Question: I'm struggling with this question for so long.
There are n persons who want same room in a hotel. Each person wants to stay in the hotel for his own convenient time but only one person can stay at a time. Assume that room is available from 5AM to 11PM. Hotel manager takes 500 rupees from each person who is staying in that room. It does not matter how long a person stays in that room. We have to maximize the profit of the manager. Let us say that n =4 i.e. four persons want same room. Let us say that 1st person wants the room from 6AM to 8AM and 2nd person wants room from 7AM to 8AM, 3rd person wants room from 8AM to 12PM and 4th person wants room from 11AM to 1PM.

By observing above figure, we can easily see that manager can only allow maximum of two persons to stay (1st and 3rd or 1st and 4th or 2nd and 3rd or 2nd and 4th). So maximum profit he can get is 500+500 = 1000 rupees. So we have to implement an algorithm which can find maximum profit value. Assume that the persons want the room only b/w 5AM to 11PM and each person wants room in multiple of hours.
{<1st person starting time>#<1st person ending time>,<2nd person starting time>#<2nd person ending time>,............, # }
Output should be maximum profit value.
For the example considered in the question, output is 2000.
{6AM#8AM,11AM#1PM,7AM#3PM,7AM#10AM,10AM#12PM,2PM#4PM,1PM#4PM,8AM#9AM}
2000
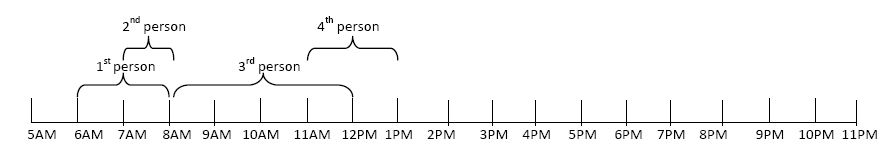
Answer: Looks like a variant of the Activity Selection Problem.
Read this <URL> for an excellent explanation.